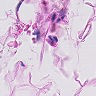
Metastatic tissue present: no